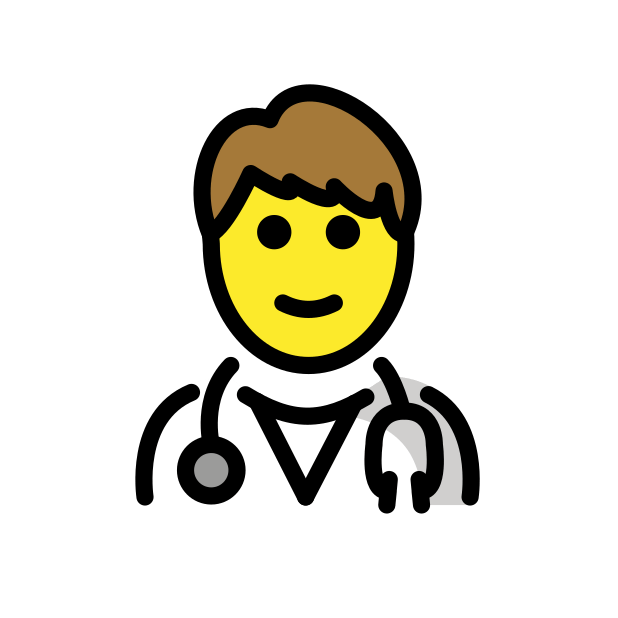
man health worker